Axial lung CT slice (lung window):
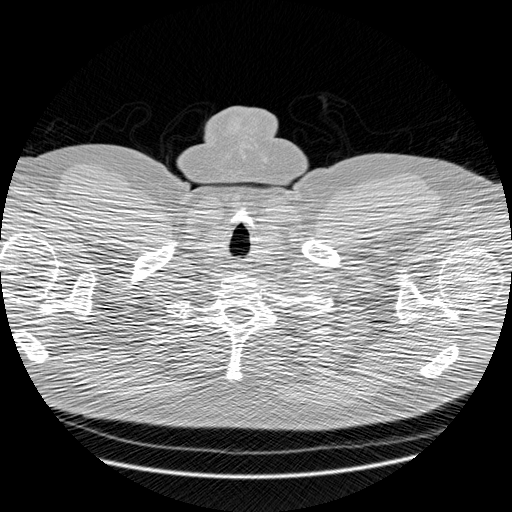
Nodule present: no